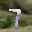
Label: 7